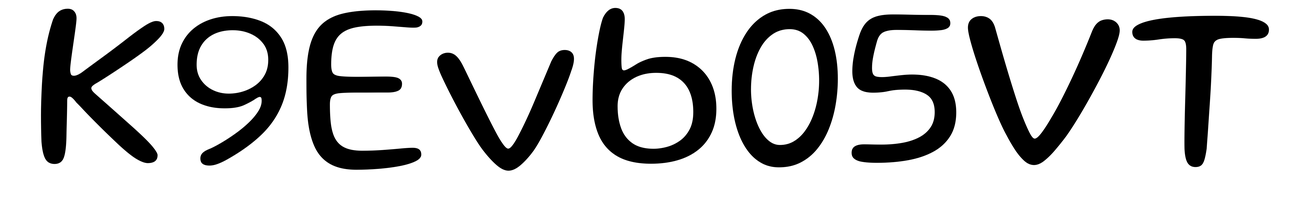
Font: Gluten_Light